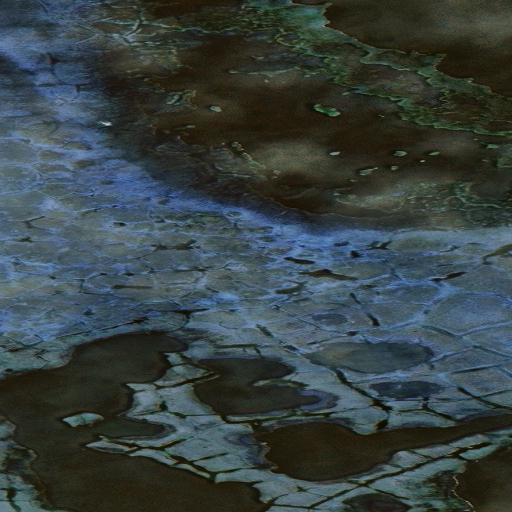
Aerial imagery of island in Alaska named Tigvariak Island containing only unknown